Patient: sex F, age 39
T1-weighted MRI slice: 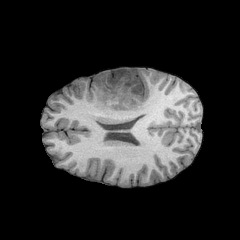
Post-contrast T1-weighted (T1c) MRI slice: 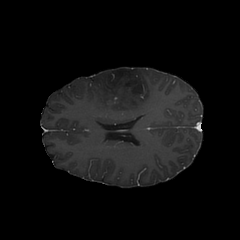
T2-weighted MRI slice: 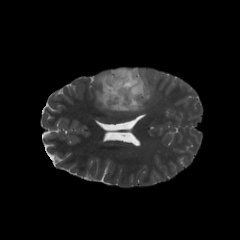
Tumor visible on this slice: yes
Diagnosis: Astrocytoma, IDH-mutant
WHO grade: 2